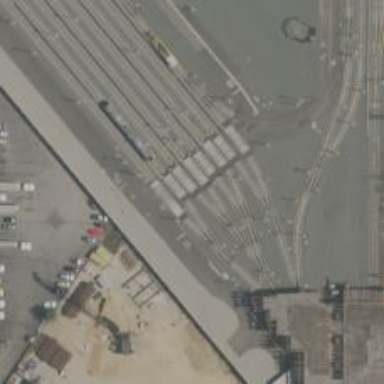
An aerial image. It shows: Light rail service yard with electrified contact lines.